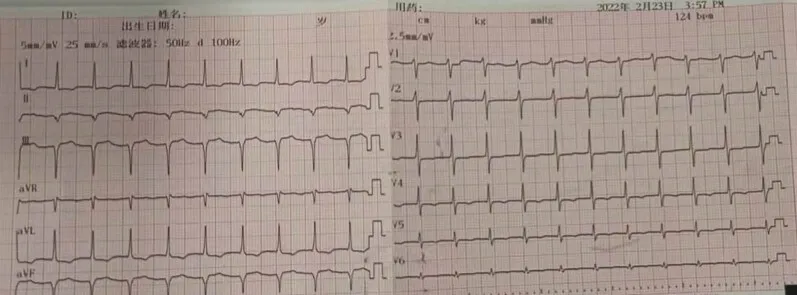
Electrocardiogram. Electrocardiogram showed low T wave, no ST-elevation or depression, and no dynamic development.
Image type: electrography (ekg)